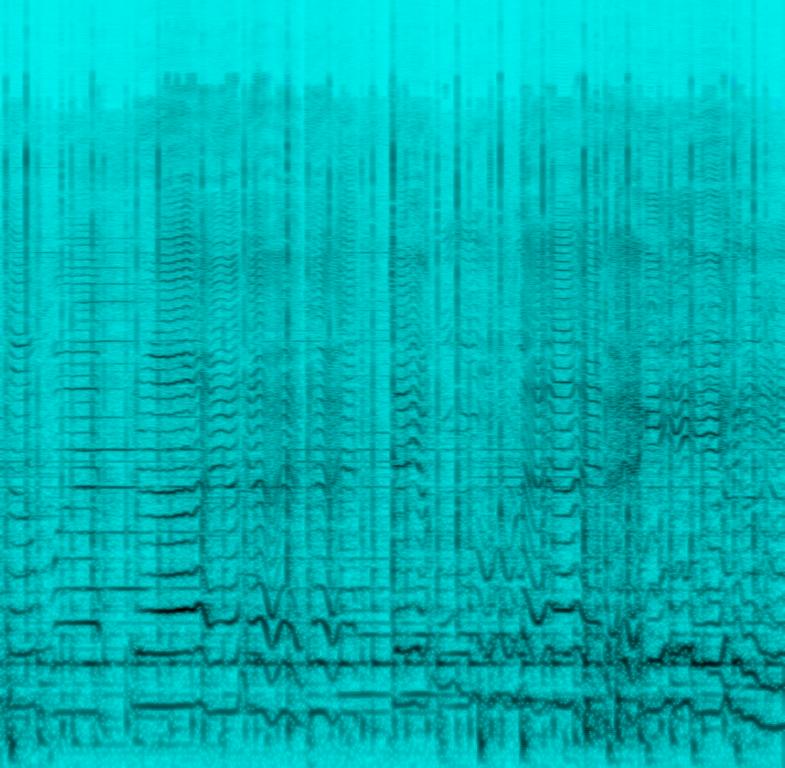
This is a Carnatic classical music piece. It is being performed live. There is a male vocalist singing in a versatile manner. The melody is being played by a Carnatic violin line. The rhythmic background is composed of the tabla percussion. The atmosphere is vibrant and the instrumentation is complex. This piece can be an educational example of a Carnatic music piece to be taught in music schools.